Field crop: maize
Growth stage: 1
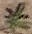
Species: atriplex